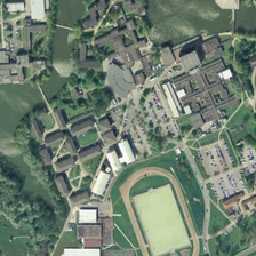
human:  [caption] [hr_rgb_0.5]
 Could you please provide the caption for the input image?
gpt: a sports field is surrounded by buildings and parking lots in this peaceful campus .

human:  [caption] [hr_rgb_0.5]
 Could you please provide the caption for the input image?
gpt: The school with a large field of track on the ground is surrounded by the river in the form of a saddle.

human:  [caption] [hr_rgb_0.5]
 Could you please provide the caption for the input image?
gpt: The school has a large ground track and field, surrounded by saddle shaped rivers.

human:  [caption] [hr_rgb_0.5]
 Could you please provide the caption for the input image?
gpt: A school with a large track is surrounded by a saddle shaped river.

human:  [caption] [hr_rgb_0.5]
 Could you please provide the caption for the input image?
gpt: The school has a large playground in the shape of water.